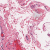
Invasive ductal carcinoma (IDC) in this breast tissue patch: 0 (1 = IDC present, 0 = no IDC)